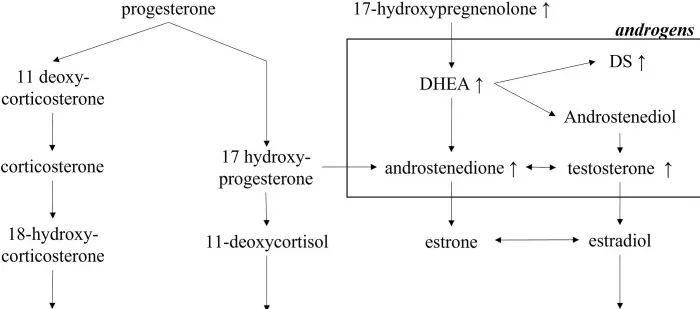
Exclusively increased steroid hormones in the androgen-producing pathway in the patient. DHEA, dehydroepiandrosterone; DS, dehydroepiandrosterone sulfate.
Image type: chart (chart)